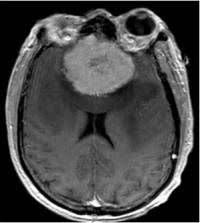
Label: meningioma